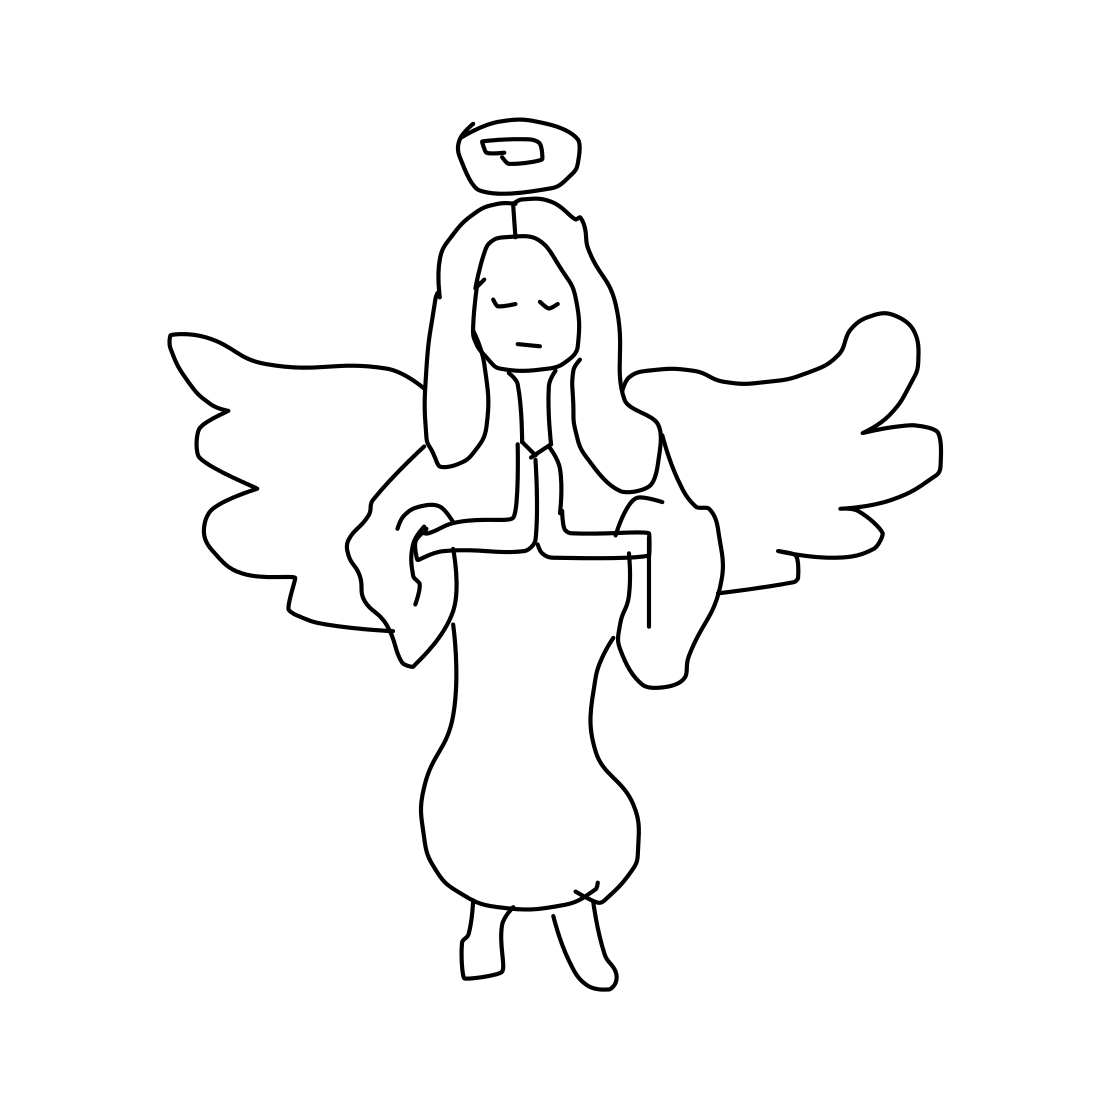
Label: angel